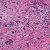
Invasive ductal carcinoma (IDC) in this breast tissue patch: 1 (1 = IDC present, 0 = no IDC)